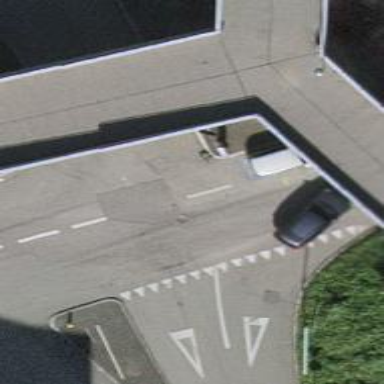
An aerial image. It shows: Tertiary road made of asphalt leading to roundabout junction.